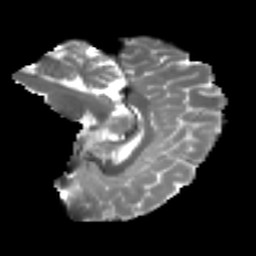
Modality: T2w
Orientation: sagittal
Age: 21
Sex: female
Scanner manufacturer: ge
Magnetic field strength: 3 T
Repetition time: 7.8 s
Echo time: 0.0606 s